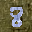
Label: 8